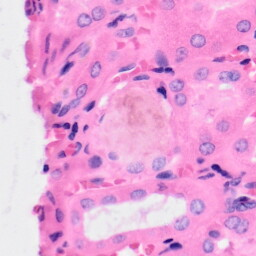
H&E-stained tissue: Kidney